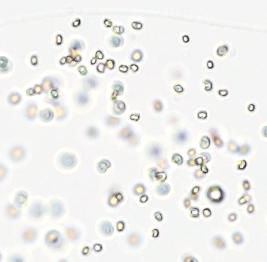
Label: Phaeocystis